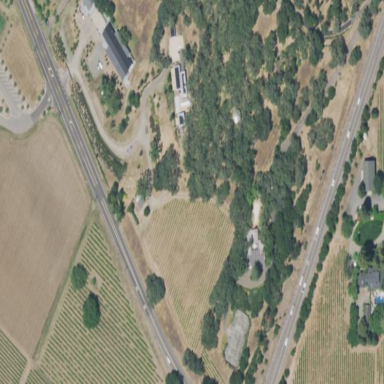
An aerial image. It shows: Vineyard growing wine grapes.